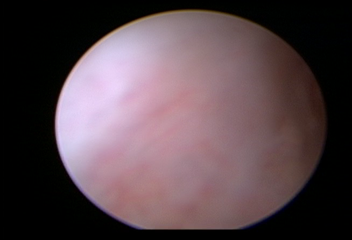
Modality: WLC
Class: Normal mucosa
Bladder cancer association: No